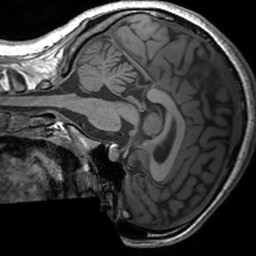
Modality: T1w
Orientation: sagittal
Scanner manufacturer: siemens
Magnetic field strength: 3 T
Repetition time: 1.54 s
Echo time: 0.00234 s